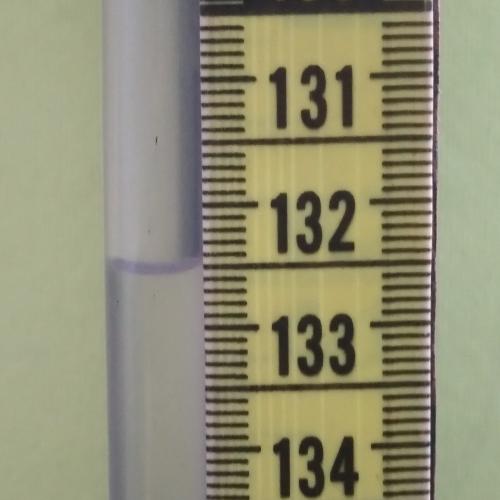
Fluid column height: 132.5 cm